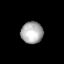
Tissue: lung
Cell type: Epithelial cells
Senescence score: 0.6295
Nuclear area (px): 473
Mean DAPI intensity: 171.218